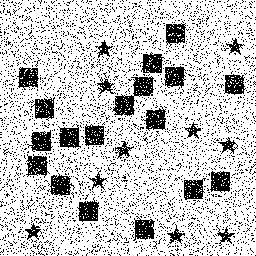
Squares: 18
Triangles: 0
Stars: 10
Total shapes: 28